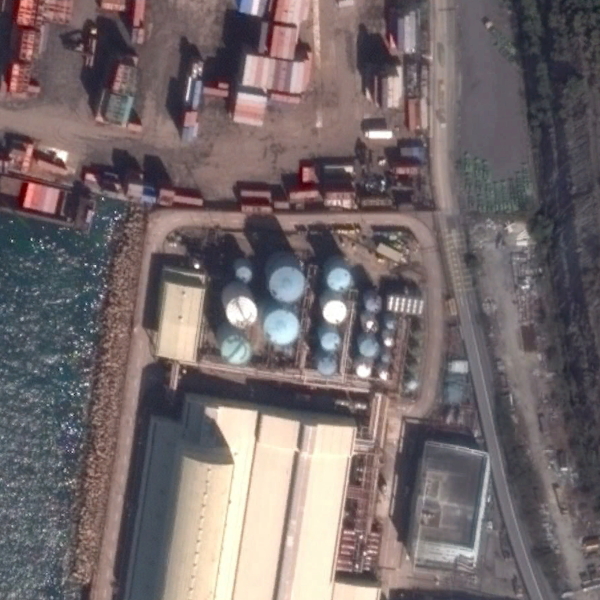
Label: StorageTanks